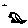
Label: bird